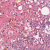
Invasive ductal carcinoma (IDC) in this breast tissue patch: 0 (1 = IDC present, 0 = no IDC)